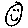
Label: smiley face